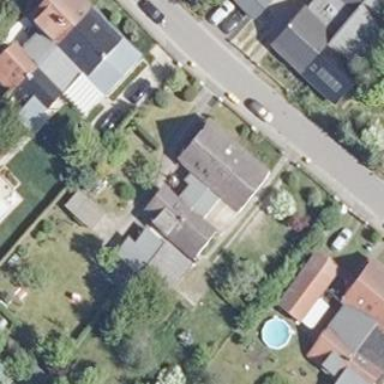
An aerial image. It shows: Semi-detached house.